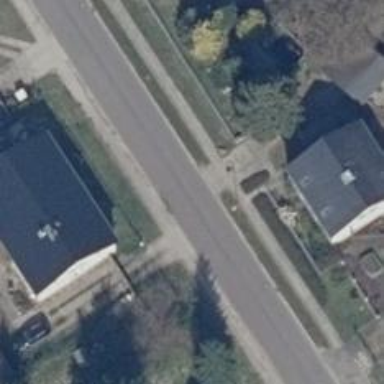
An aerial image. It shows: Tertiary road with sidewalks on both sides.